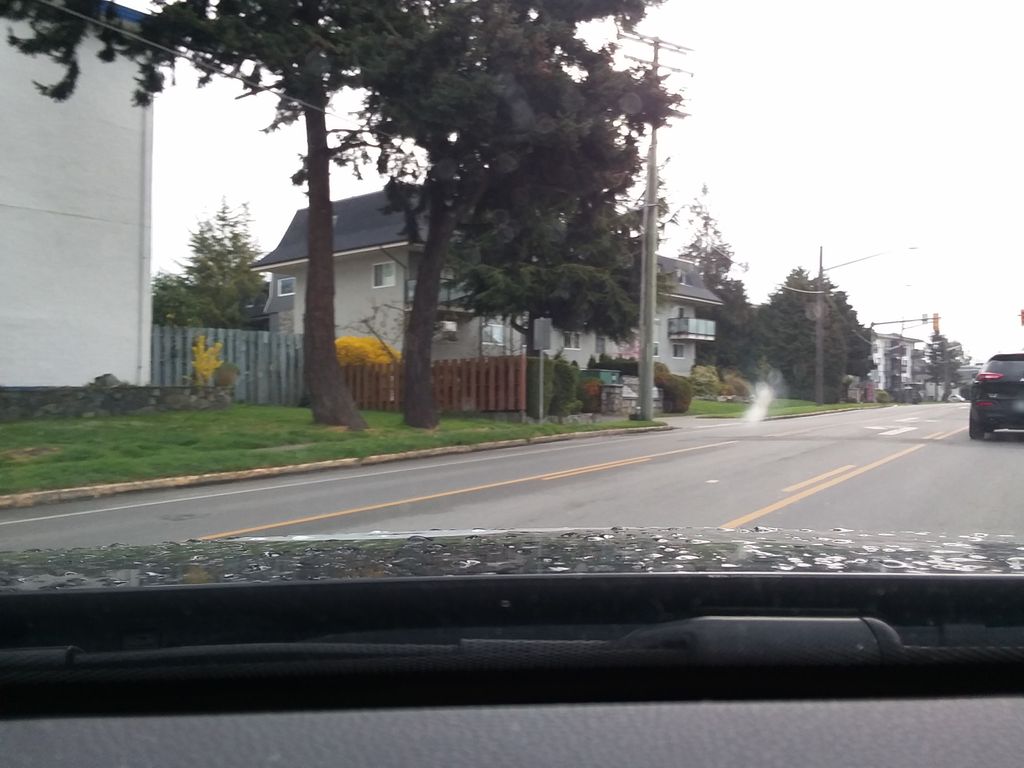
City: victoria